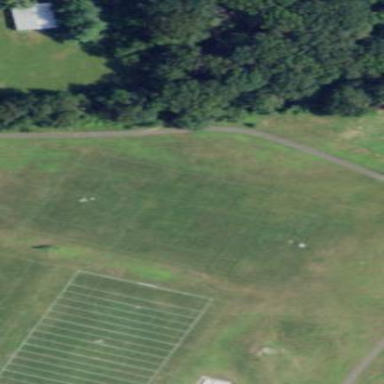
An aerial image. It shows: Lacrosse pitch for leisure land activities.